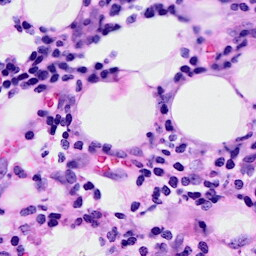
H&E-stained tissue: Breast